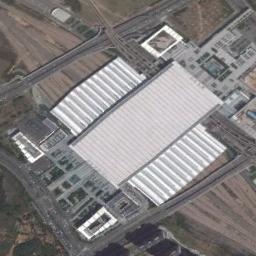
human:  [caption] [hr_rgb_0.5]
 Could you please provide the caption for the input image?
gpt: The railway station has lots of railways and a big white building and two overpasses are over the railways .

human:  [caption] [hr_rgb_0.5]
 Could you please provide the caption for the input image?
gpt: There is a fully equipped railway station in the suburbs .

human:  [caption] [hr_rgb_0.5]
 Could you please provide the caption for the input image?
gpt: There are many buildings of different shapes beside the railway station .

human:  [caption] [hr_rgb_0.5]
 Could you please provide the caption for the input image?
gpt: The railway station is on the bare land .

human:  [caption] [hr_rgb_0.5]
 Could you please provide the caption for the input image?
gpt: There are brown bare land around the white railway station .